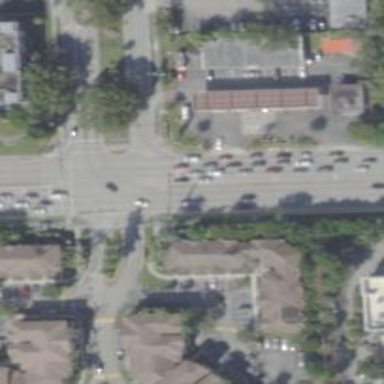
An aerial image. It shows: Crossing on the road with line markings.